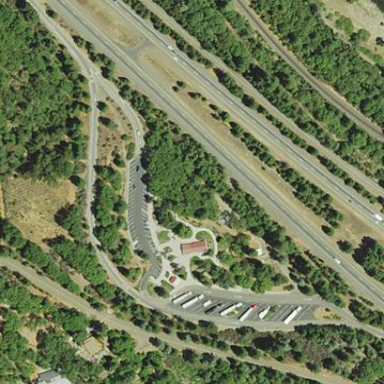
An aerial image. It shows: Rest area on the road with picnic tables.